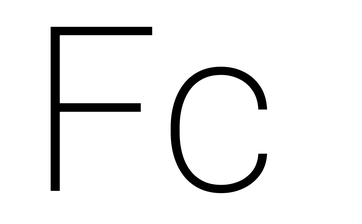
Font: Roboto_ExtraLight